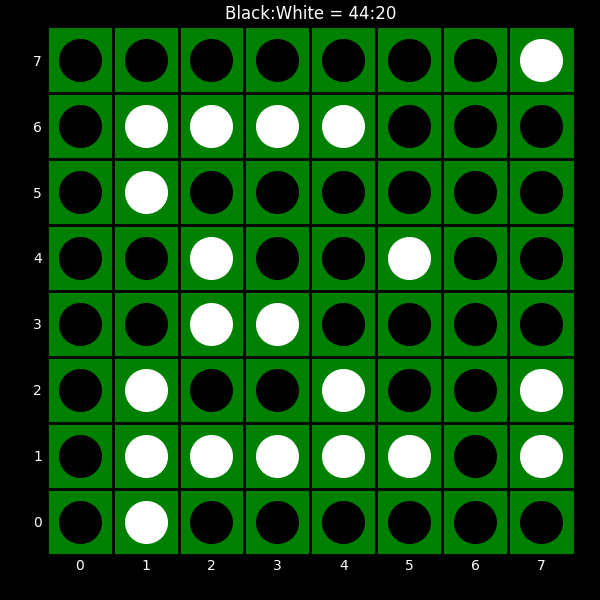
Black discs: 44
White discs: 20